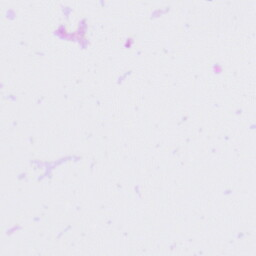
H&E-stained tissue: Tonsil